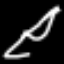
Label: pencil